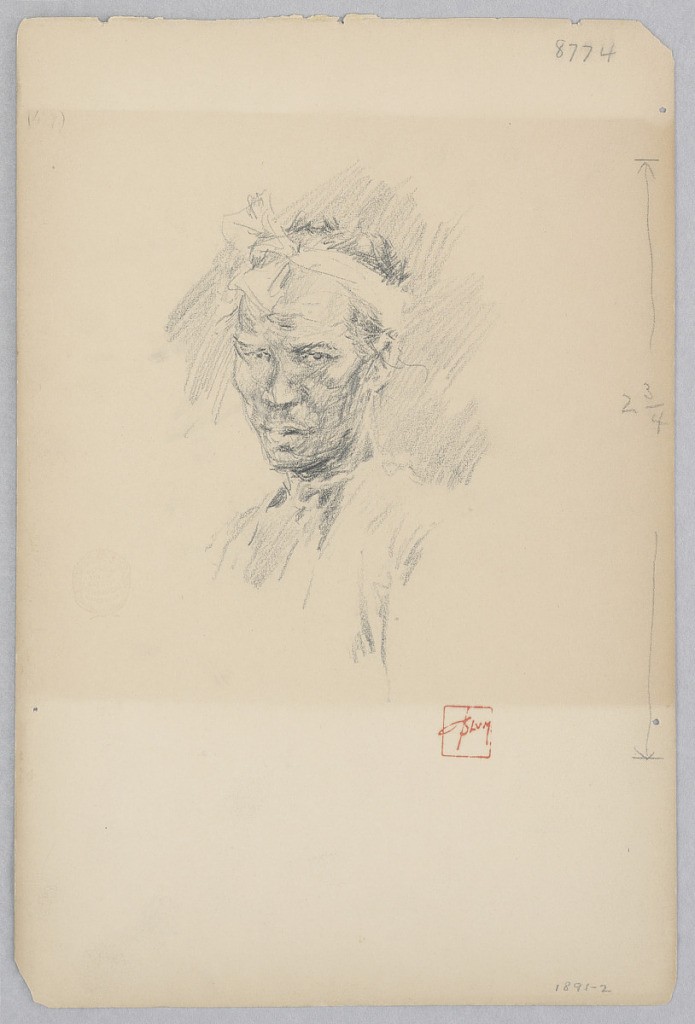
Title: Japanese Man
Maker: Robert Frederick Blum, American, 1857–1903
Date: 1891–1892
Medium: Graphite on wove paper
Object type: Drawing
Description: Bust length portrait of a Japanese man with cloth tied around his head.